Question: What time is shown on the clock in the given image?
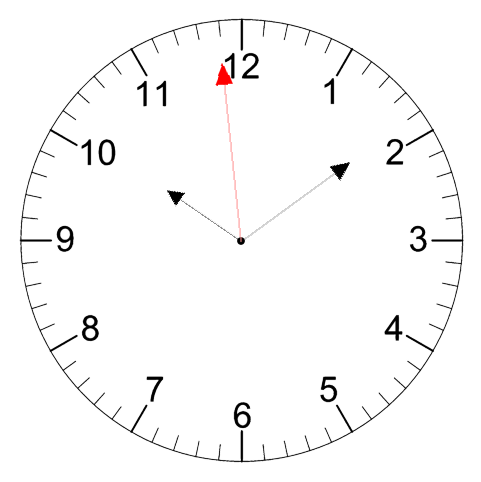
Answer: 10:08:59